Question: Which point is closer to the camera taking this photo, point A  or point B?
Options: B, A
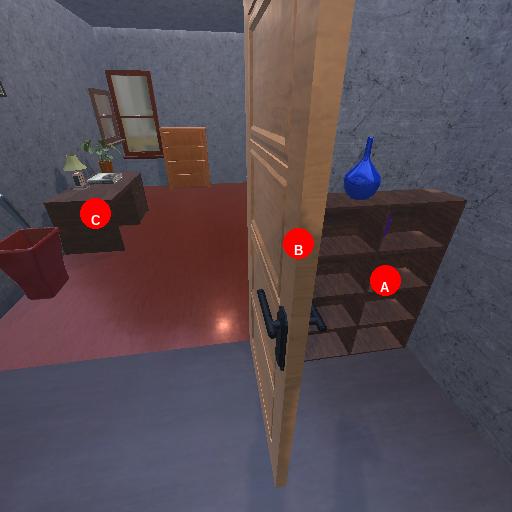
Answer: B